Question: I'm working on a software for managing the Rally company of my boss, where he can manage all the volunteers, their affectations, and many other things.
But the volunteers and these others things vary depending on the event, so they all have a column representing the event that they are linked/related to.
My boss requested that I add a "duplicate" button, that would duplicate an event (from my events table) and also duplicate all the volunteers, and values from any other table that is linked to that event, so the new duplications are linked to the new event.
The reason for this, is that he is constantly organizing rallies, and often it happens that the data from a Rally (event) to another is almost the same, so instead of adding it all manually, he'd rather make an entire duplication of the event and all the data related to it, then manually add and remove the errors in it.
I would like to know, is there any way in MySQL that I could duplicate an event, and everything that is linked to it's ID, even though they are in different tables, and make the duplications have the ID of the new event?
Sadly I don't have very much time, but until I get an answer I can work on other tasks my boss gave me.
Thank you so much to anybody who helps me or gives me any hint!!
EDIT:
Here's the schema of my Database (I know it's kinda dirty and there's issues with it, my boss gave me indications on how to create the database since he used to work in the domain before, but he didn't tell me how to make the links and he wants to make them himself)
And I apologize for the French language and the weird names..
Basically I wish to duplicate an entry in the "event" table, all the "affect" and "lieu" entries that are linked to it, and all the "tache" entries related the the duplicated "lieu" entries.

EDIT 2:
Thank you MrMadsen for the Query!
I had to fix it a bit, but here's what it looks like after.
'''
SET @NEWEVEN = (SELECT MAX(NO_EVE) from db_rallye.event)+1;
INSERT INTO db_rallye.event
SELECT @NEWEVEN,
NM_EVE,
AN_EVE,
DT_EVE,
NM_REG_EVE
FROM event
WHERE NO_EVE = event_to_duplicate;
SET @NO_AFFECT_LIEU = (SELECT MAX(NO_AFF) from db_rallye.affect);
INSERT INTO db_rallye.affect
SELECT @NO_AFFECT_LIEU:=@NO_AFFECT_LIEU+1,
CO_AFF,
DT_AVI_AFF,
DS_STA_AFF,
CO_STA_AFF,
NO_BRA_EVN,
NO_PERS,
@NEWEVEN,
NO_EQU,
NO_LIE,
NO_PERS_RES,
IN_LUN,
IN_BAN,
DS_HEB,
IN_HEB_JEU,
IN_HEB_VEN,
IN_HEB_SAM,
NO_BOR,
NO_TUL_CAH,
NB_SPEC
FROM affect
WHERE NO_EVEN = event_to_duplicate;
INSERT INTO db_rallye.lieu
SELECT NO_LIE,
@NEWEVEN,
CO_LAT,
CO_LON,
FI_IMA,
FI_CRO,
FI_TUL,
DS_LIE,
DS_COU,
DS_LON,
NB_BLK,
VL_KM,
IN_FUS,
VL_DIS_FUS,
NO_LIE_FUS_SUI
FROM lieu
WHERE NO_EVEN = event_to_duplicate;
SET @NO_AFFECT_TACHE = (SELECT MAX(NO_TAC) from db_rallye.tache);
INSERT INTO db_rallye.tache
SELECT @NO_AFFECT_TACHE:=@NO_AFFECT_TACHE+1,
NO_LIE,
@NEWEVEN,
NO_AFF,
DS_REP,
DS_TAC
FROM tache
WHERE NO_LIE IN
(SELECT NO_LIE FROM lieu WHERE NO_EVEN = event_to_duplicate);
'''
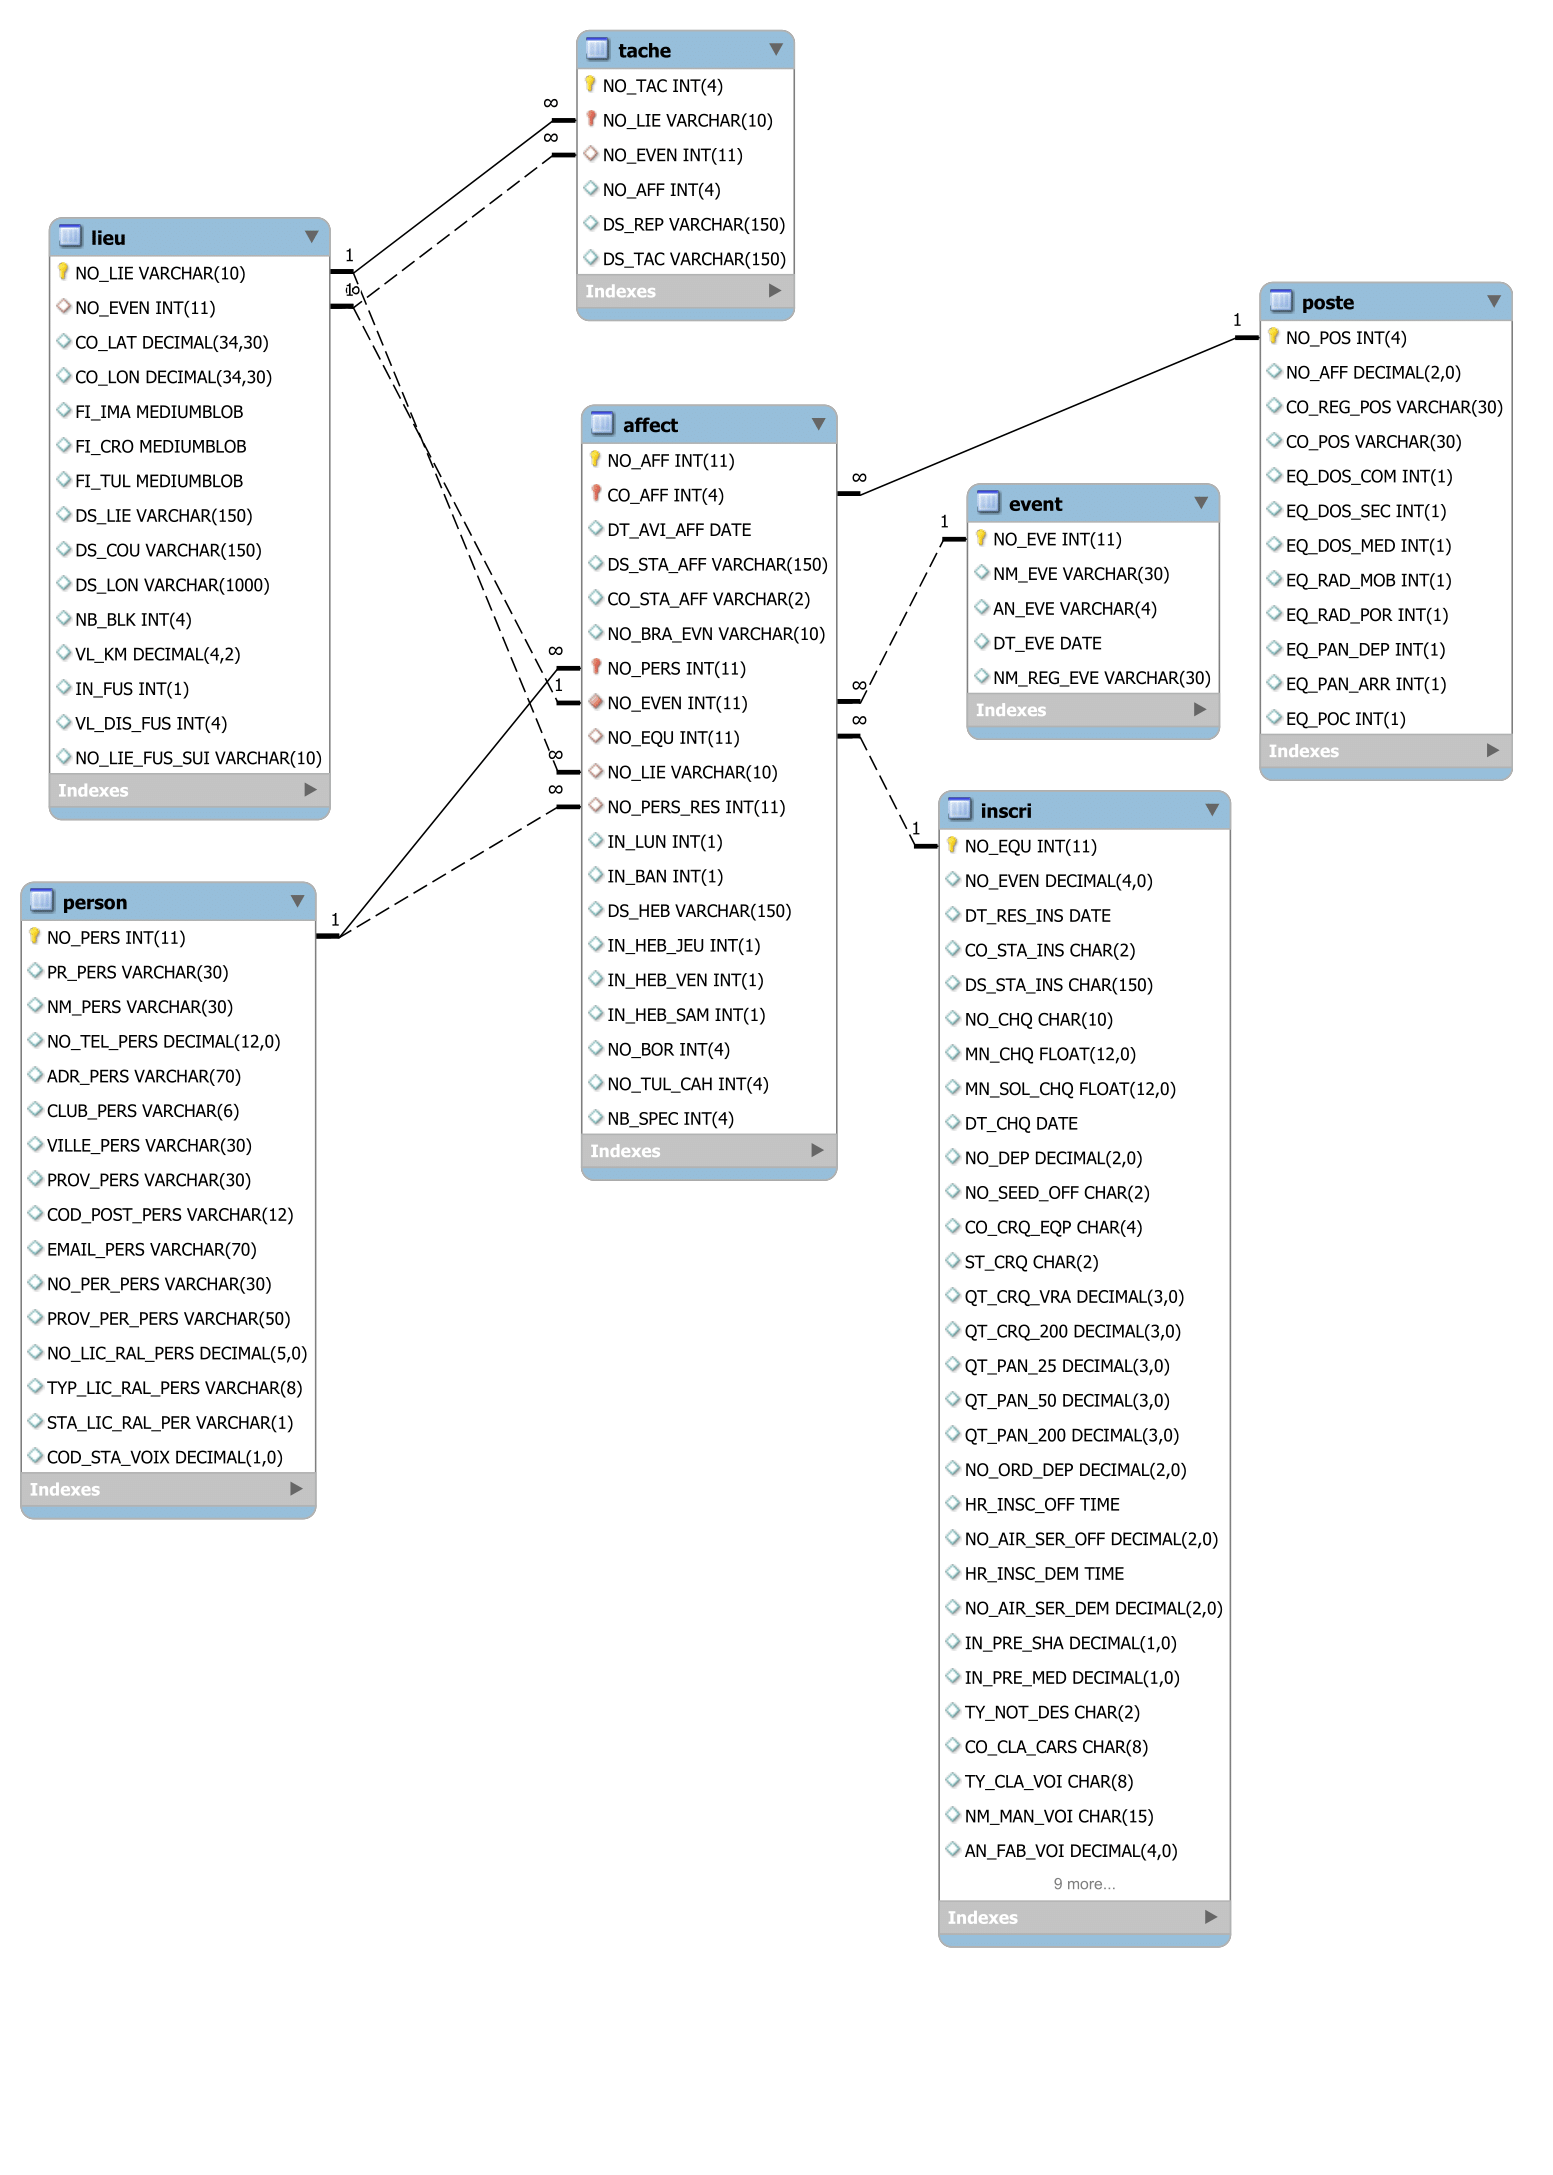
Answer: If a lot of the events contain similar information than I would create a template (or templates and the ability to create/modify templates) containing all of the information that you would duplicate.
Then when a new event is created he can just choose a starting template and then only add whatever data is unique to that event. In my opinion this would be much better than constantly duplicating the data.
As far as how to duplicate a row and all the associated rows, this is completely dependent on your database schema and how the tables relate to one another. If you post the relevant part of that we can help you more.
### Edit
Here are the queries I came up with, test them in a dev database first but I think they will work. Let me know. Good luck!
'''
INSERT INTO 'event'
SELECT NULL NO_EVE,
NM_EVE,
AN_EVE,
DT_EVE,
NM_REG_EVE
FROM 'email_log'
WHERE id NO_EVE = id_of_event_to_duplicate
INSERT INTO 'affect'
SELECT NULL NO_AFF,
CO_AFF,
DT_AVI_AFF,
DS_STA_AFF,
CO_STA_AFF,
NO_BRA_EVN,
NO_PERS,
NO_EVEN,
NO_EQU,
NO_LIE,
NO_PERS_RES,
IN_LUN,
IN_BAN,
DS_HEB_JEU,
IN_HEB_VEN,
IN_HEB_SAM,
NO_BOR,
NO_TUL_CAH,
NB_SPEC
FROM 'affect'
WHERE NO_EVE = id_of_event_to_duplicate
INSERT INTO 'lieu'
SELECT NULL NO_LIE,
NO_EVEN,
CO_LAT,
CO_LON,
FI_IMA,
FI_CRO,
FI_TUL,
DS_LIE,
DS_COU,
DS_LON,
DB_BLK,
VL_KM,
IN_FUS,
VL_DIS_FUS,
NO_LIE_FUS_SUI
FROM 'lieu'
WHERE NO_EVEN = id_of_event_to_duplicate
INSERT INTO 'tache'
SELECT NULL NO_TAC,
NO_LIE,
NO_EVEN,
NO_AFF,
DS_REP,
DS_TAC
FROM 'tache'
WHERE NO_LIE IN
(SELECT NO_LIE FROM 'lieu' WHERE NO_EVEN = id_of_event_to_duplicate)
'''